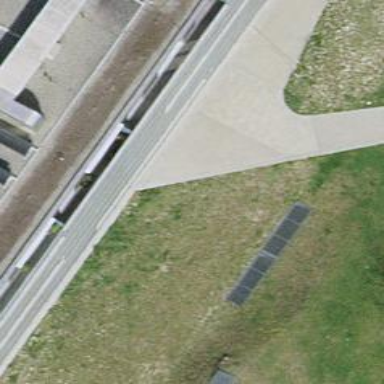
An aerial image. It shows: Concrete footway.